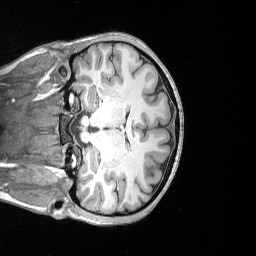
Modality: T1w
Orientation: coronal
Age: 25
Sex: female
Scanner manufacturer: siemens
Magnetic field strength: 3 T
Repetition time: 2.53 s
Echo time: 0.00164 s